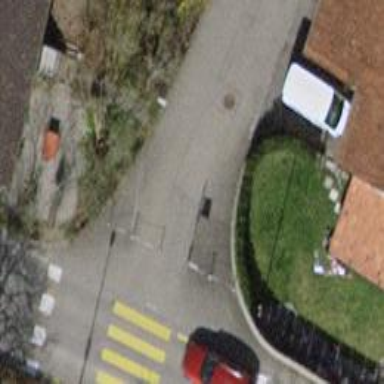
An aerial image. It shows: Bollard barrier.